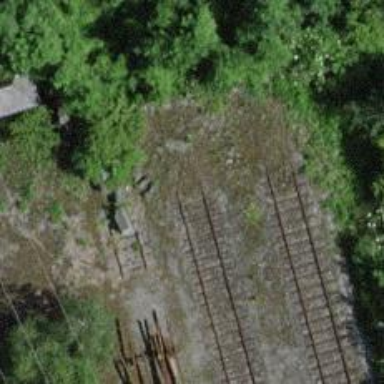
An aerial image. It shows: Railway buffer stop.